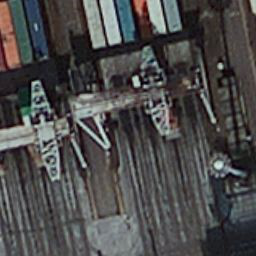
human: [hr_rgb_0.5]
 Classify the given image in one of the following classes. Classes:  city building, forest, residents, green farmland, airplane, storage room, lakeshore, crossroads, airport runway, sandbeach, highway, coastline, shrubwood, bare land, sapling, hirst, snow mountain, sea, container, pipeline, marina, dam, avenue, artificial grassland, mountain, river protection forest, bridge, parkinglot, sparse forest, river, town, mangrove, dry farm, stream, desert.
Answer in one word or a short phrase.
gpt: container